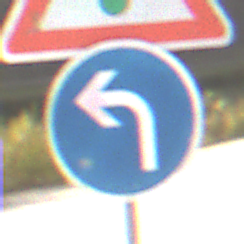
Verkehrszeichen: VorgeschriebeneFahrtrichtungLinks
Zusatzzeichen oben: Lichtzeichenanlage
Umgebung: Outdoor, Suburban
Tageszeit: MorningAfternoon
Wetter: PartlyCloudy
Licht: Natural
Jahreszeit: NotSpecified
Kontrast: HighContrast